Brain MRI, t1w sequence, axial 2D slice.
Patient: age 23, sex F, weight 78 kg, height 1.78 m
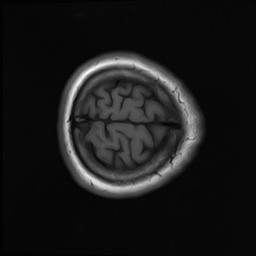